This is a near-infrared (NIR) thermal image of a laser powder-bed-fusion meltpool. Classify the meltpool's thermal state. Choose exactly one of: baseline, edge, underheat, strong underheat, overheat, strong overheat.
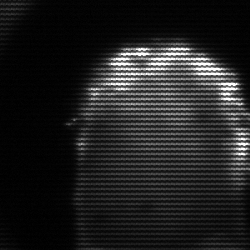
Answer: baseline